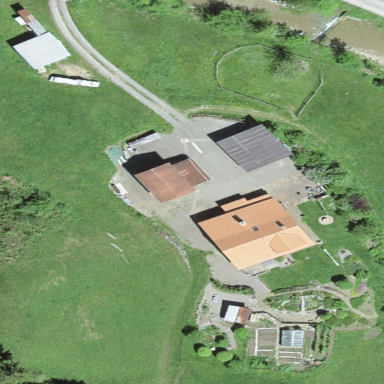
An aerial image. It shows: Farmyard area.